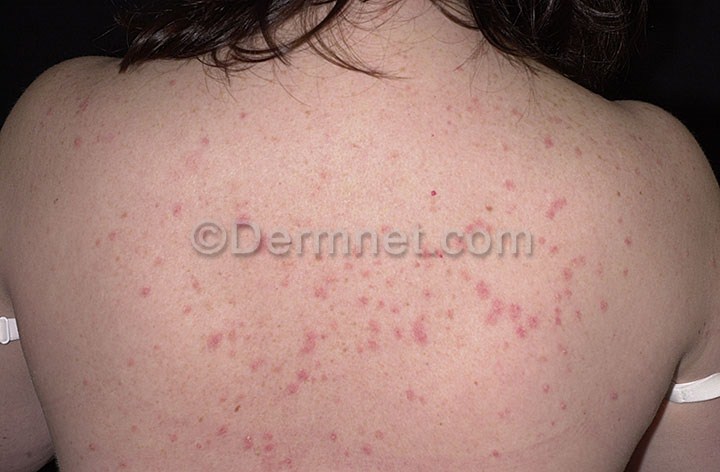
Disease: Psoriasis pictures Lichen Planus and related diseases